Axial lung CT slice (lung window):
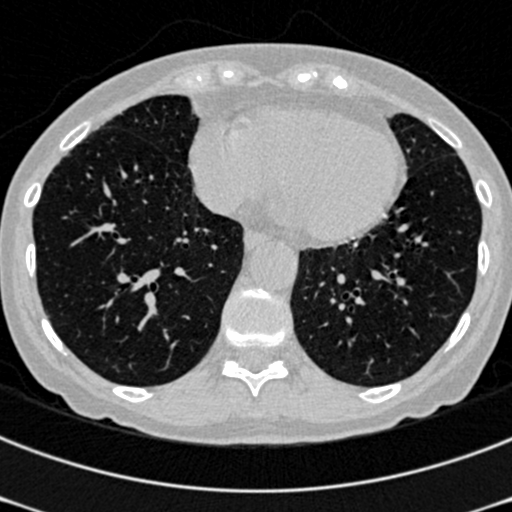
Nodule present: no